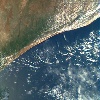
Label: water